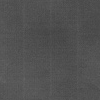
Atmospheric dust classification: dusty